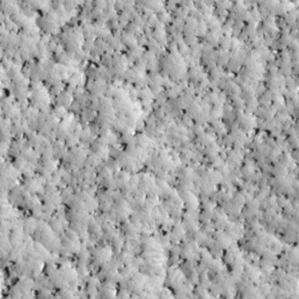
Label: non_frost